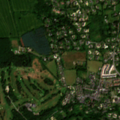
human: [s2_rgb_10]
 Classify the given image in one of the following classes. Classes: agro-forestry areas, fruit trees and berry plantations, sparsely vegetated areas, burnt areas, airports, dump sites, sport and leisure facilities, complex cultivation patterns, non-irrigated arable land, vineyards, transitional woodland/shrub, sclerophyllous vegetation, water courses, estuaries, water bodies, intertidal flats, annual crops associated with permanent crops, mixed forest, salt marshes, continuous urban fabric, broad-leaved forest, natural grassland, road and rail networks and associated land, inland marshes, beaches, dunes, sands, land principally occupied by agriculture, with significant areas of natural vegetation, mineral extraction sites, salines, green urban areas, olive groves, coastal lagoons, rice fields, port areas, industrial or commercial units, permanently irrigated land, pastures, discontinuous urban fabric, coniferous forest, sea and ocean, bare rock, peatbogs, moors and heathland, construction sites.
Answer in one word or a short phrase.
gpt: discontinuous urban fabric, sport and leisure facilities, non-irrigated arable land, broad-leaved forest